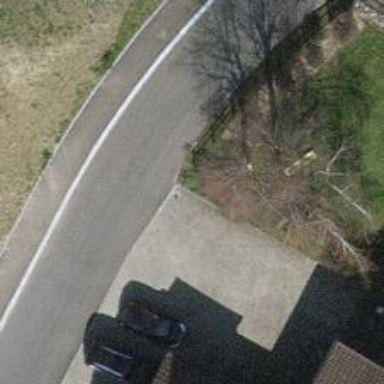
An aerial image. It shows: Hedge barrier.